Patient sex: F
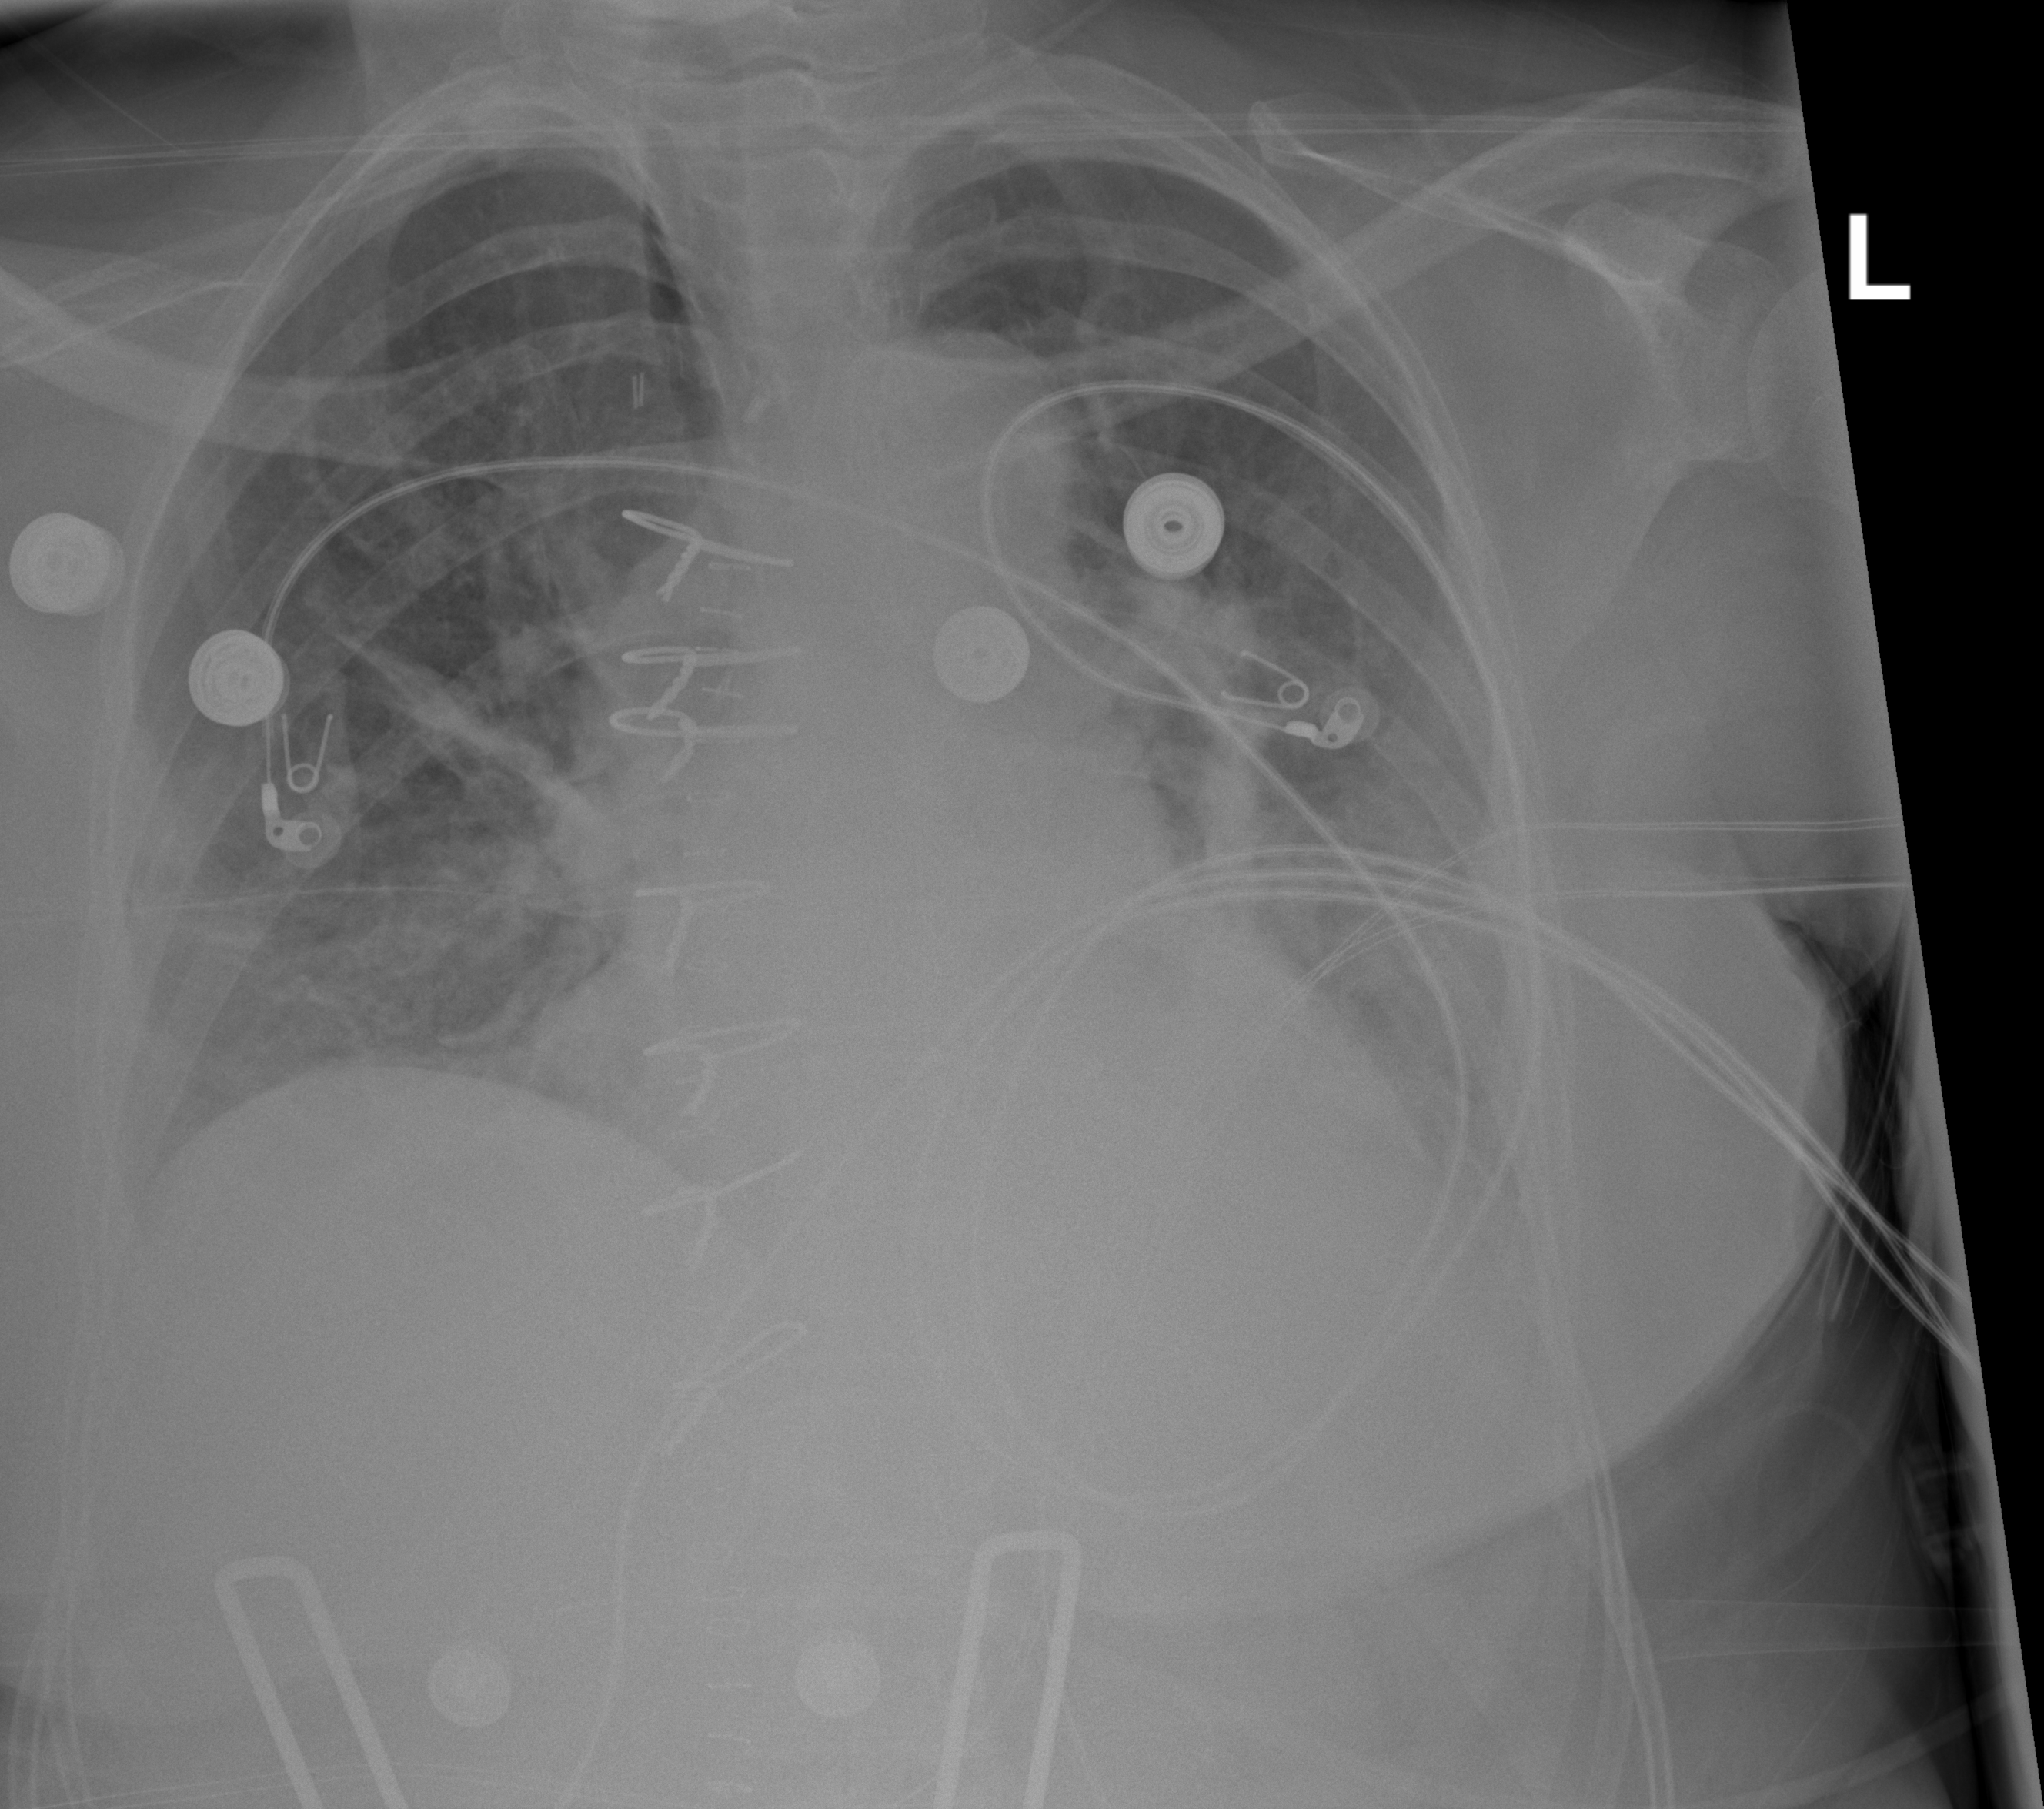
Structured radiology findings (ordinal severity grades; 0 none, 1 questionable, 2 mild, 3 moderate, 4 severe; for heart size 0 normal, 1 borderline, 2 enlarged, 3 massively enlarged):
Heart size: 2
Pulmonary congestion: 1
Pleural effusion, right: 0
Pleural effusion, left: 2
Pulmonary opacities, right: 1
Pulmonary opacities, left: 0
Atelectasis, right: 2
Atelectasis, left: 2